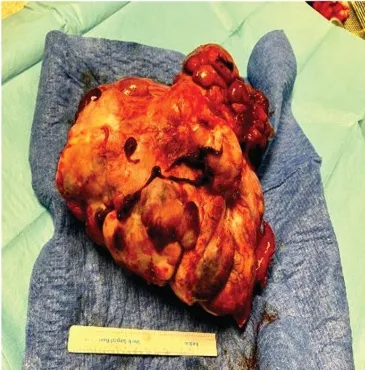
Gross appearance of the mass (>20 cm) post-resection.
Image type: medical_photograph (other_medical_photograph)